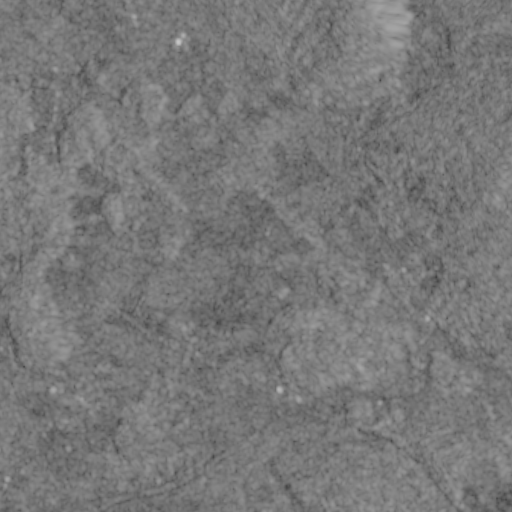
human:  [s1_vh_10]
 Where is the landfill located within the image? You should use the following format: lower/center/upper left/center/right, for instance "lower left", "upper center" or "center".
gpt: The landfill is located in the lower right of the image.
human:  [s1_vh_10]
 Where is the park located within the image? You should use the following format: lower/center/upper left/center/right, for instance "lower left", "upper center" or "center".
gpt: The park is located in the lower left of the image.
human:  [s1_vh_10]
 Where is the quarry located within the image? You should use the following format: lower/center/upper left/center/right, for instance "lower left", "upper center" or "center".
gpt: The quarry is located in the lower right of the image.
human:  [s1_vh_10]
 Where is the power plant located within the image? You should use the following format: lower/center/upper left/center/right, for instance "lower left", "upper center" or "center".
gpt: There is no power plant in the image.

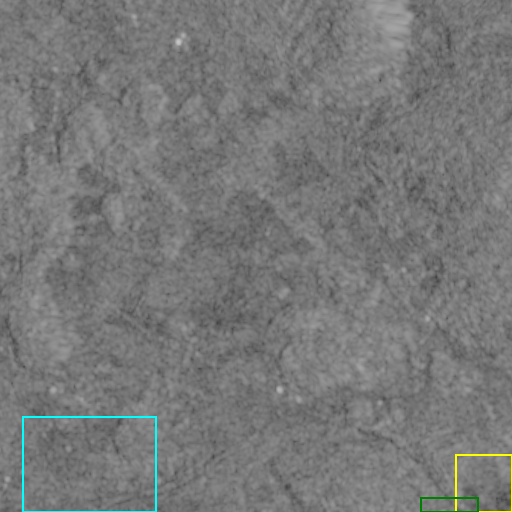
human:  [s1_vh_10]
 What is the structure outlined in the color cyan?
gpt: The structure outlined in cyan is a crop field.
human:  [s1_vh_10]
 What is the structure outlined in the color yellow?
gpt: The structure outlined in yellow is a landfill.
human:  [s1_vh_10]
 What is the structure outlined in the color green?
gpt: The structure outlined in green is a quarry.
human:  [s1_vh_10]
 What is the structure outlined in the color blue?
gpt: There is no blue outline.